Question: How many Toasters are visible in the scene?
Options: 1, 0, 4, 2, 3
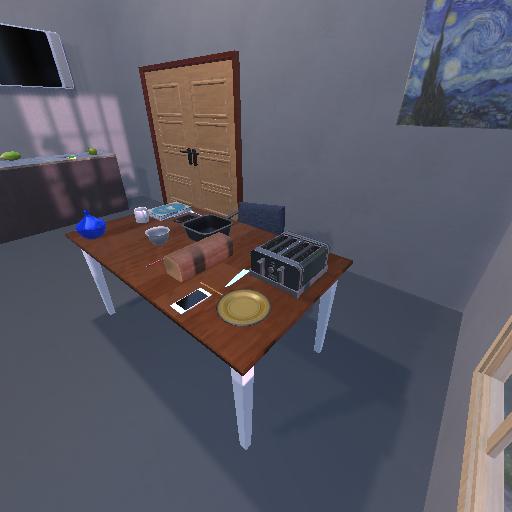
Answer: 1